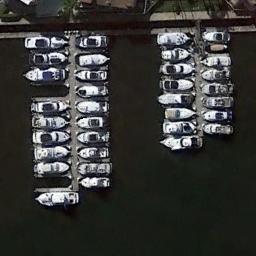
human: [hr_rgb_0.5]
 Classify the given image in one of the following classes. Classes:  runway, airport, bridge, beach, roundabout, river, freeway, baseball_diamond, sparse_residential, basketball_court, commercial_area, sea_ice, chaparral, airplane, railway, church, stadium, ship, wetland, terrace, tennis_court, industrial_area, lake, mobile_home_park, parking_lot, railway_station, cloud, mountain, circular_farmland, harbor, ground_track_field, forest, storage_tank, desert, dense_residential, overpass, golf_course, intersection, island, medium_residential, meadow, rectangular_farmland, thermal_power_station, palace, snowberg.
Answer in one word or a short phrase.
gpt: harbor